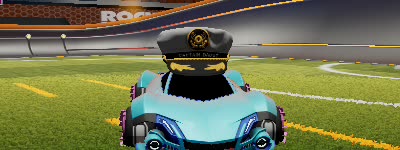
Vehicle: werewolf